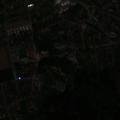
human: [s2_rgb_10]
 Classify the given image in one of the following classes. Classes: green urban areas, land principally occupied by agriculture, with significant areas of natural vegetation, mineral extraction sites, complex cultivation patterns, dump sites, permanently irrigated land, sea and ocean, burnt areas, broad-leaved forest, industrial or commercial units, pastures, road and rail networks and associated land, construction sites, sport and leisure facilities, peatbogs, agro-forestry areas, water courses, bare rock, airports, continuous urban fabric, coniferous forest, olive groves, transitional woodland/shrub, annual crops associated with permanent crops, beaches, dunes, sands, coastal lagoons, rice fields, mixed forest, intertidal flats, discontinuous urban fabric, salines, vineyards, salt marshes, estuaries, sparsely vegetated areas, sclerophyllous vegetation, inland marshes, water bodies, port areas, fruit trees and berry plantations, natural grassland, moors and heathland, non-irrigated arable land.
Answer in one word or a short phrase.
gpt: discontinuous urban fabric, broad-leaved forest, mixed forest